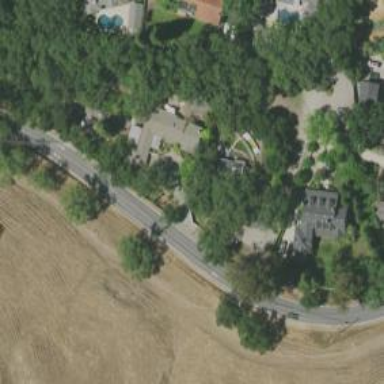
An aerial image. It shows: Driveway.